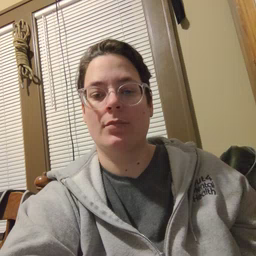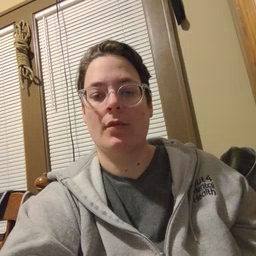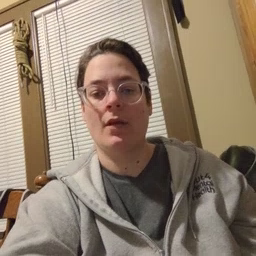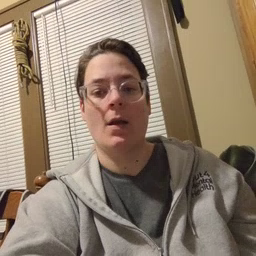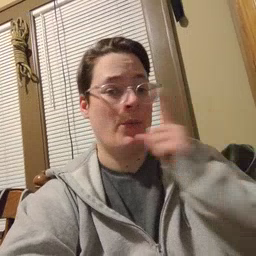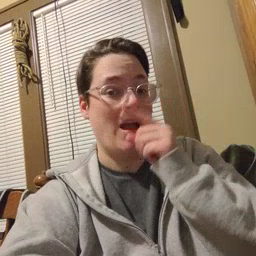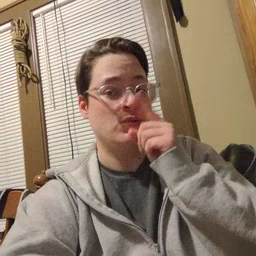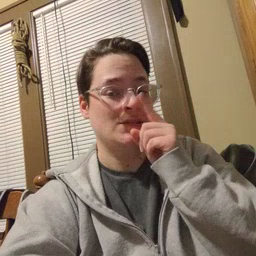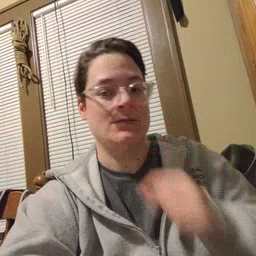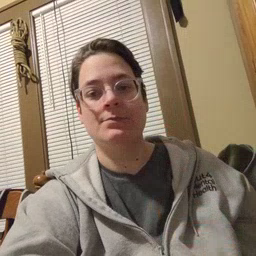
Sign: mouse